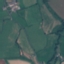
Label: Pasture